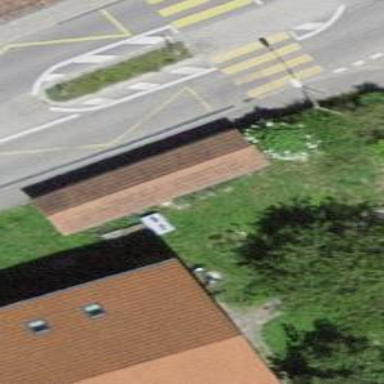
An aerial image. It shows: Bus stop with platform for public transport.